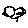
Label: bird